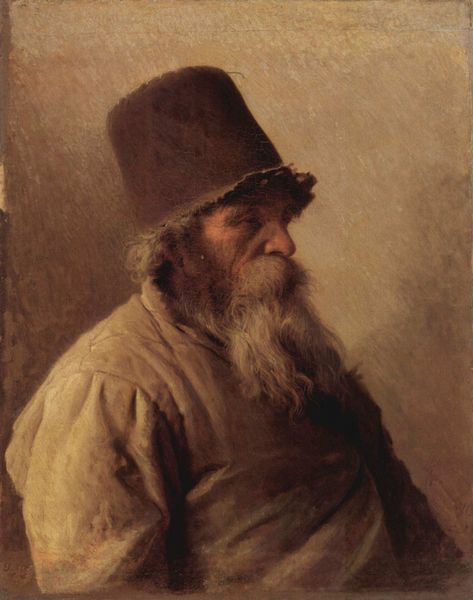
Titel: Der Müller
Künstler: Iwan Nikolajewitsch Kramskoj
Standort: Sankt Petersburg
Institution: Staatliches Russisches Museum
Schlagwörter: dunkel, gemälde, kopf, mann, schatten, weiß, ocker, sitzen, braun, brust, grau, haar, hell, hintergrund, hut, licht, mund, nase, pastell, profil, stuhl, vordergrund, ölbild, blick, rot, beige, malerei, rock, alt, bart, hemd, jacke, kappe, wand, arm, augen, bärtig, falten, gesicht, inkarnat, rembrandt, vollbart, bildnis, niederlande, portrait, porträt, öl, auge, haare, lange haare, mantel, realismus, brustbild, rechts, fell, kopfbedeckung, alter mann, leine, russland, monochrom, winter, arbeiter, hat, oil, white, face, gray, grey, interior, nose, old, painting, seated, sitting, wall, brauen, brown, menzel, bauch, wange, dreiviertelprofil, schnauzer, krempe, bauer, ärmlich, alter, greis, kälte, niederländisch, tracht, profile, halbprofil, sad, ländlich, man, leder, wams, müde, tonig, peasant, light, russe, gütig, schäfer, shadow, fabric, realism, beard, old man, filz, person, gesichtsfalten, human, filzhut, beggar, eye, figure, rauschebart, shadows, cold, niedelande, shirt, poor, grauer bart, realistic, russia, ledermantel, bushy, 1800, 1700, bucket, baumfreund, belly, neutral, depression, ocre, filzkappe, fez, niederlnde, gportrait, half light, whiskers